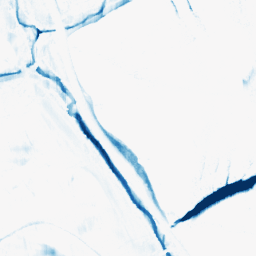
Category: morphological
Decomposition family: morphological_rect
Decomposition parameters: operation: closing
width: 5
height: 20
Upsampling method: sinc_hamming
Upsampling parameters: scale: 8
kernel_size: 16
Upsampling scale: 8